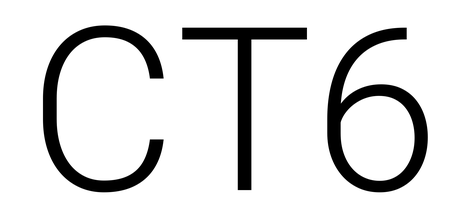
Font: Roboto_Light